Question: I'm looking for a way to convert a raster (bitmap) hand-drawn line to a set of vectors that approximate the path.
Specifically, given the hand-drawn line below in bitmap format, I want the set of vectors that make up the . Ideally I don't want the vector to follow the bitmap too closely. Like the orange line below, it should contain the minimum number of vertices that follow the line within some configurable margin of error.

Thanks in advance!
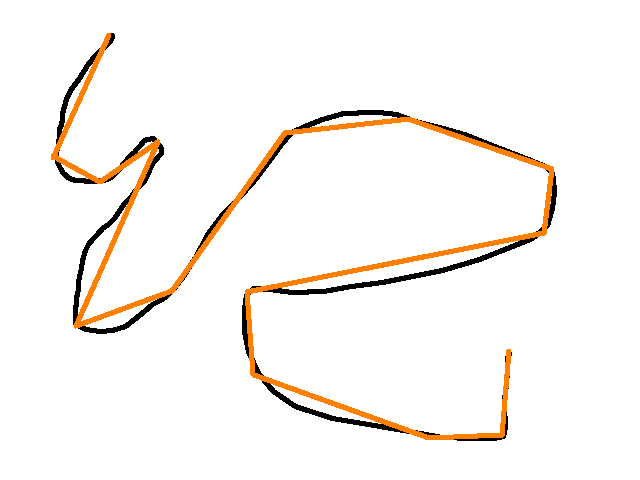
Answer: Imagetracer is a free and open source (Public Domain) library and application which might be useful. Disclaimer: I made this.
<URL>
You can get an object with path coordinates like this:
'''
import jankovicsandras.imagetracer.ImageTracer;
...
HashMap<String,Float> options = new HashMap<String,Float>();
options.put( "ltres", 2f ); // Linear error treshold
options.put( "qtres", 2f ); // Quadratic spline error treshold
IndexedImage myimage = ImageTracer.imageToTracedata( "input.jpg", options, null );
ArrayList<ArrayList<ArrayList<Double[]>>> mylayers = myimage.layers;
... process coordinates in mylayers
'''
where
'''
ArrayList<ArrayList<ArrayList<Double[]>>> layers
'''
means roughly
'ArrayList of color layers < ArrayList of paths < ArrayList of line segments < double x, y, type:straight or quadratic spline > > >'